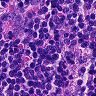
Metastatic tissue present: no